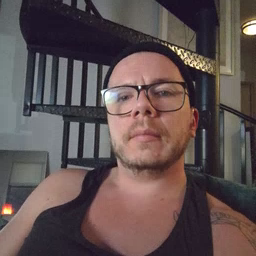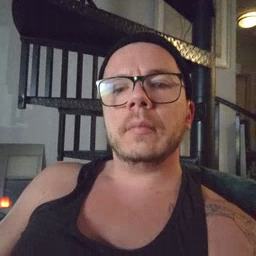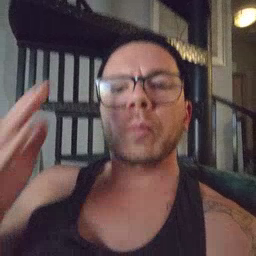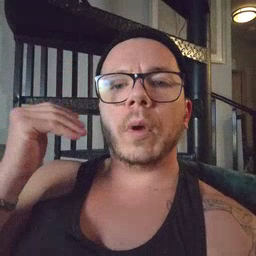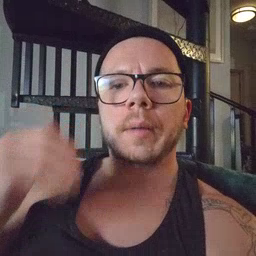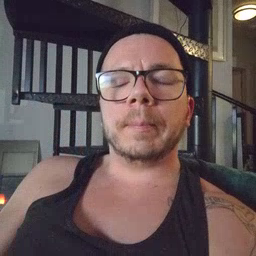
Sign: why